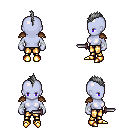
a pixel art fantasy rpg character, female body template, dark elf, purple skin, leather shoulder armor, gold greaves, gray mohawk hairstyle, white cloth bandages, gold boots, dagger, four views (front, back, left, right), 2x2 character sprite sheet, small pixel art, hard edges, no anti-aliasing